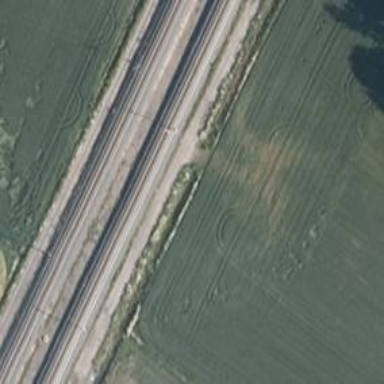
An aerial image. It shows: Railway with continuous electrified contact line.